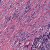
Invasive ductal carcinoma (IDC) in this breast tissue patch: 1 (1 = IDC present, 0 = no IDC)